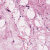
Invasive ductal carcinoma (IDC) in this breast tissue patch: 0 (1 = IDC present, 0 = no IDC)